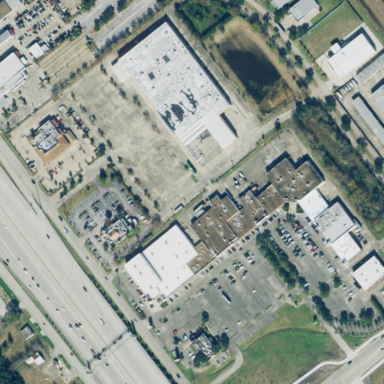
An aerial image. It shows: Retail area.